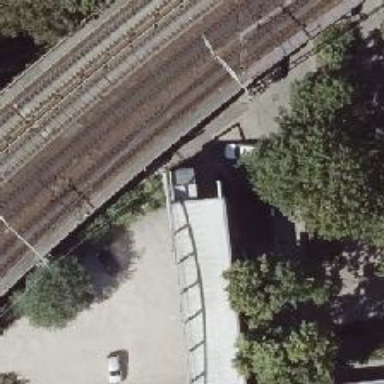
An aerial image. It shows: Car repair shop.